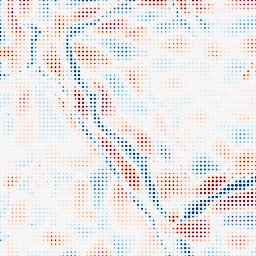
Category: wavelet
Decomposition family: wavelet_dwt
Decomposition parameters: wavelet: db8
level: 5
Upsampling method: sinc_blackman
Upsampling parameters: scale: 8
kernel_size: 4
Upsampling scale: 8